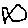
Label: fish